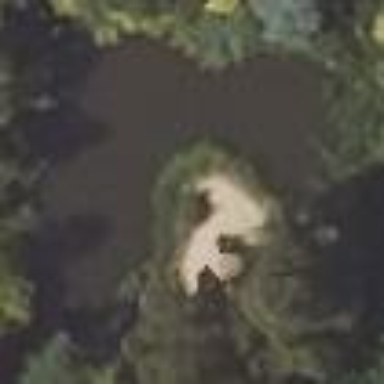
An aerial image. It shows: Pond surrounded by natural water.